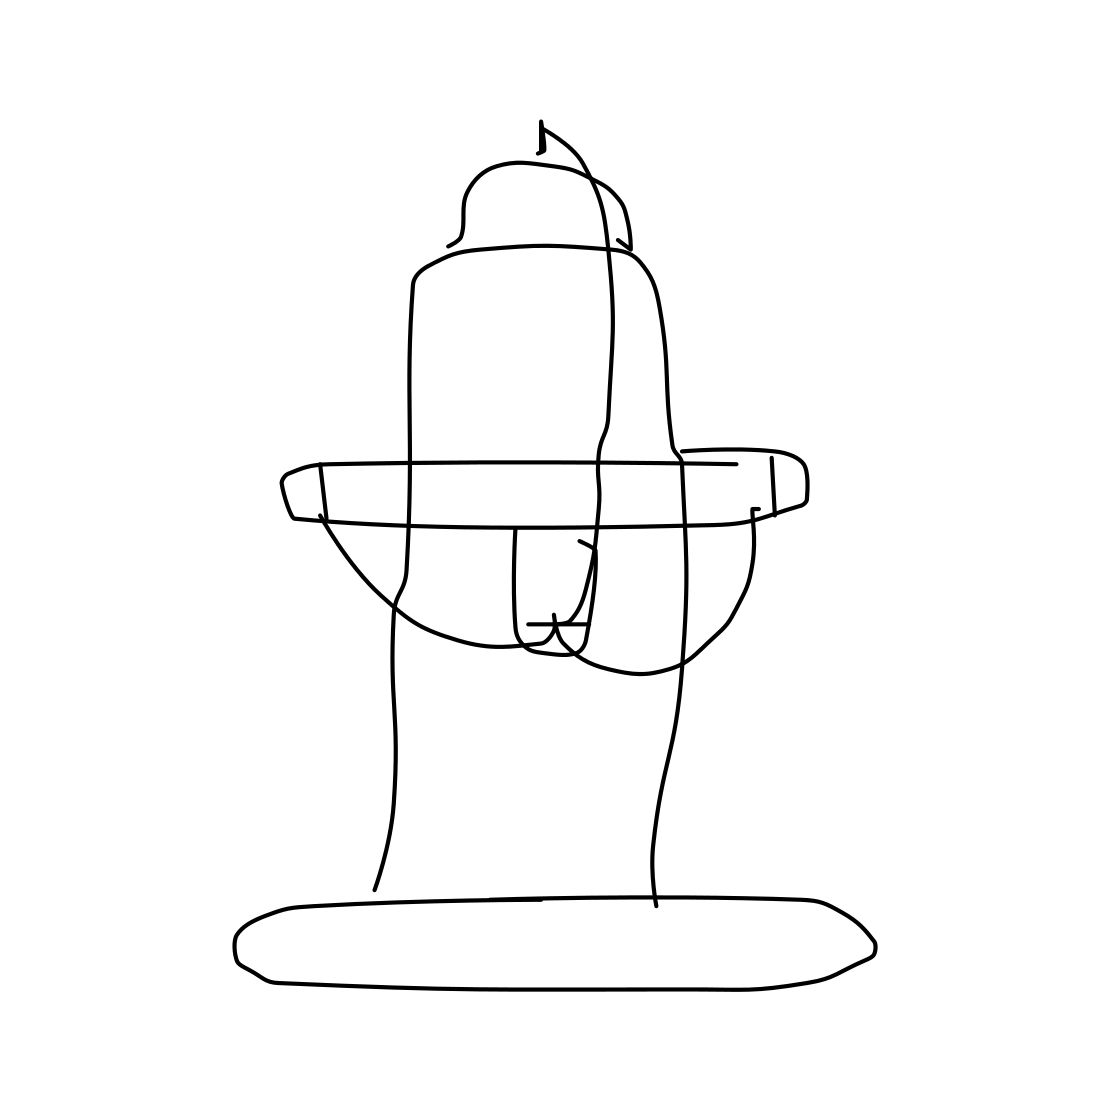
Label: fire hydrant